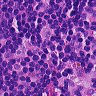
Metastatic tissue present: no